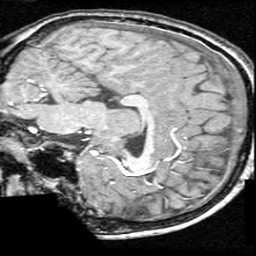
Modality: T1w
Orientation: sagittal
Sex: male
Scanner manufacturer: ge
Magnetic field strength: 1.5 T
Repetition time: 21 s
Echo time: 0.008 s